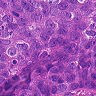
Metastatic tissue present: yes